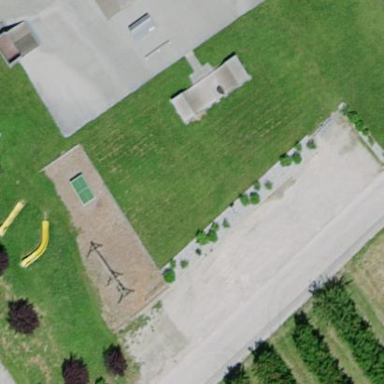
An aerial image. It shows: Playground area for leisure activities on the land.